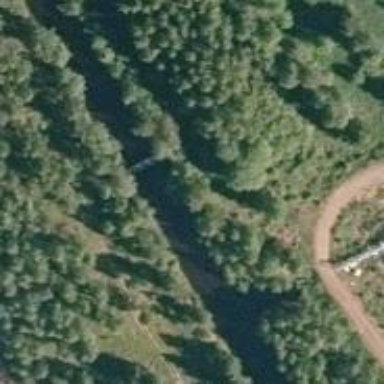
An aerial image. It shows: Path leading to bridge.